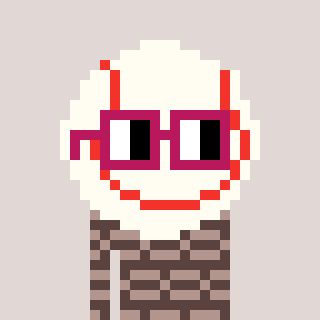
a pixel art character with square dark red glasses, a baseball ball-shaped head and a darkbrown-colored body on a warm background